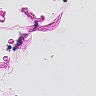
Metastatic tissue present: no